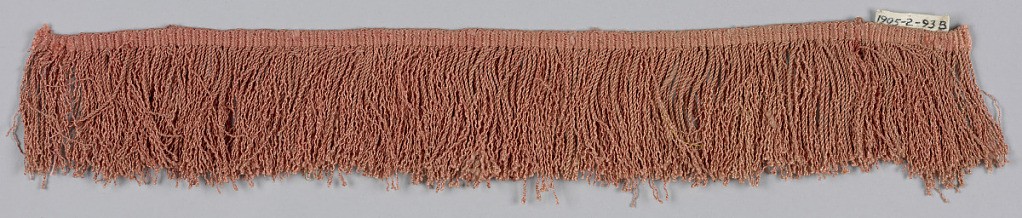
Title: Fringe
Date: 17th century
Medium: silk Technique: woven
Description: Pink fringe with a plain-woven heading and thread skirt.